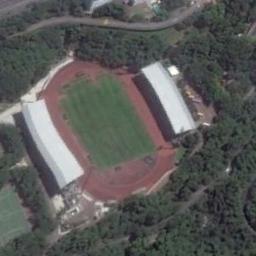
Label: stadium